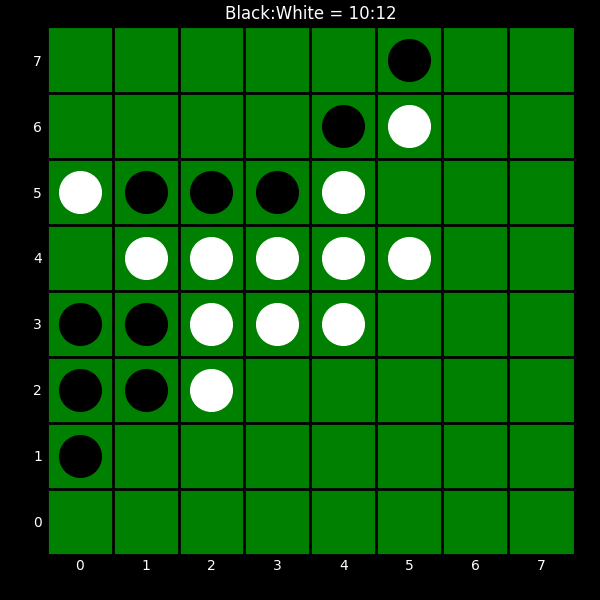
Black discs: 10
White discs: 12